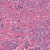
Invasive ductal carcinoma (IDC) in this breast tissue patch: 1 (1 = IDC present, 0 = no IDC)